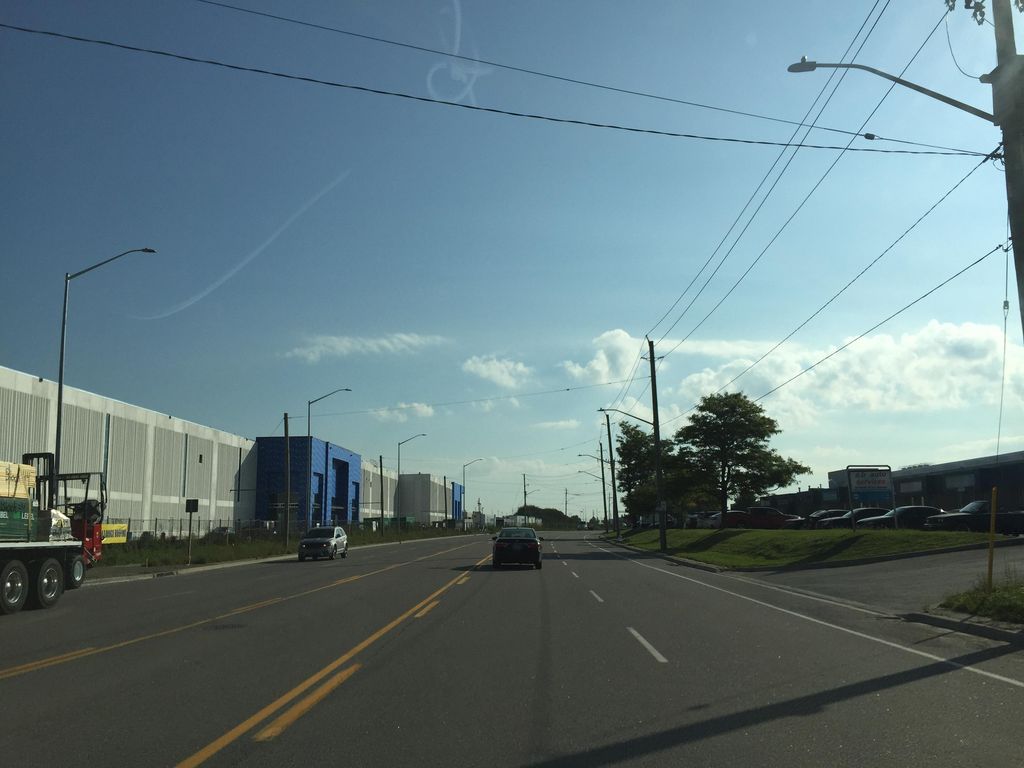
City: kitchener-waterloo